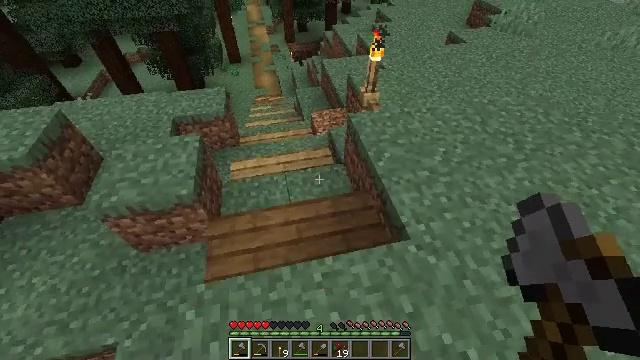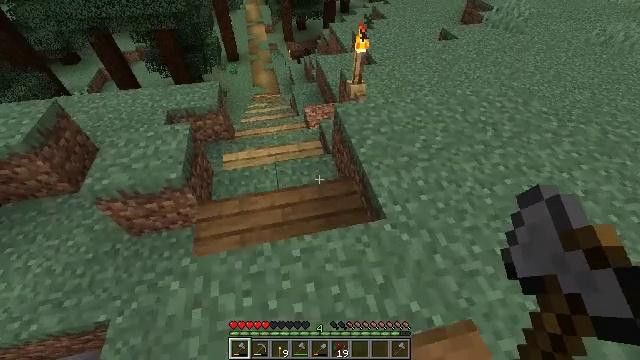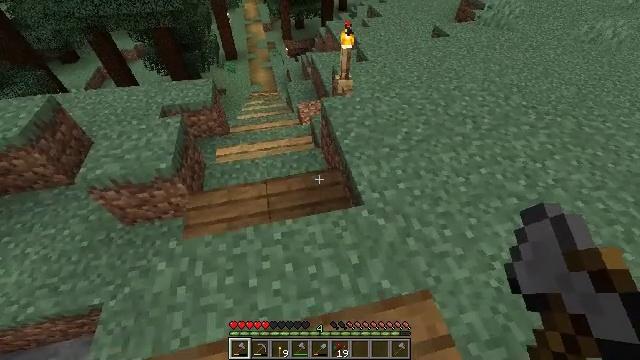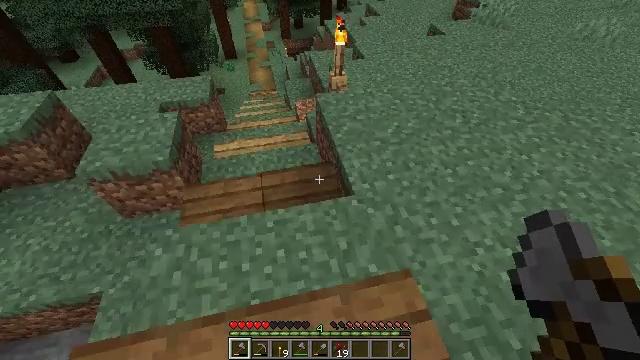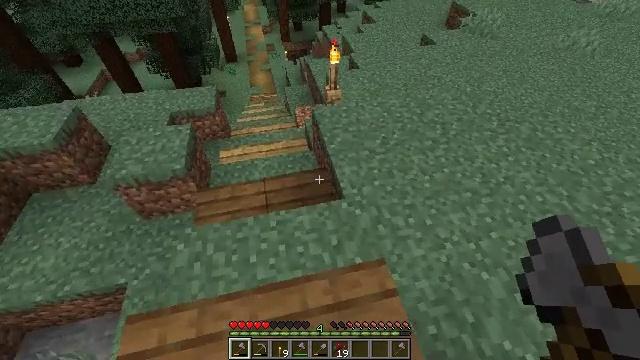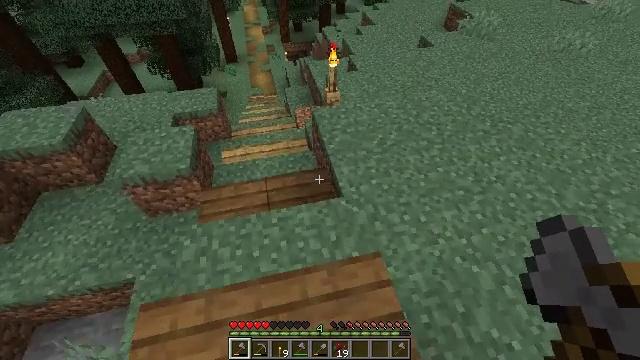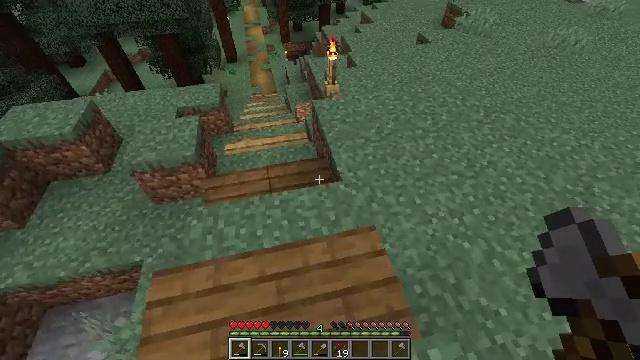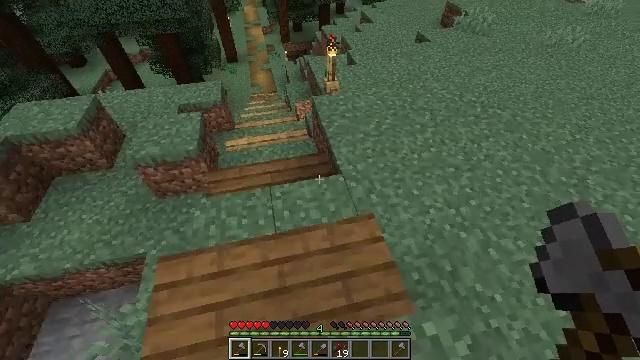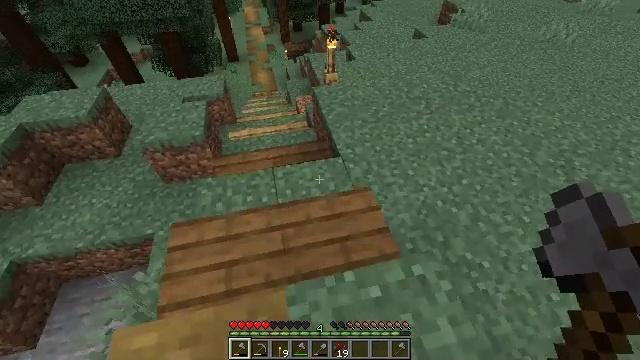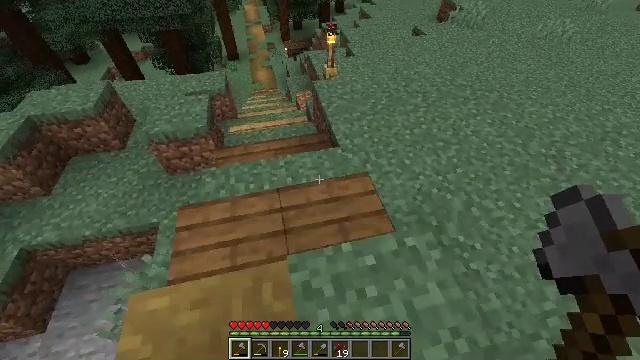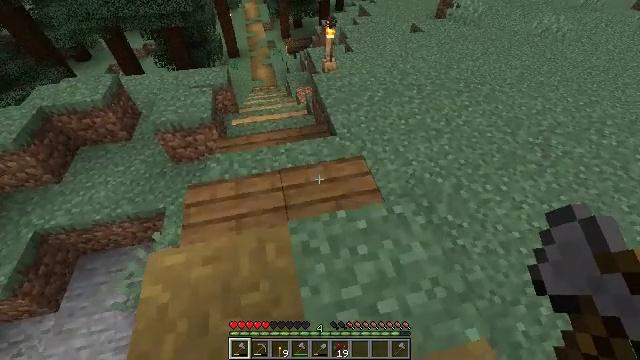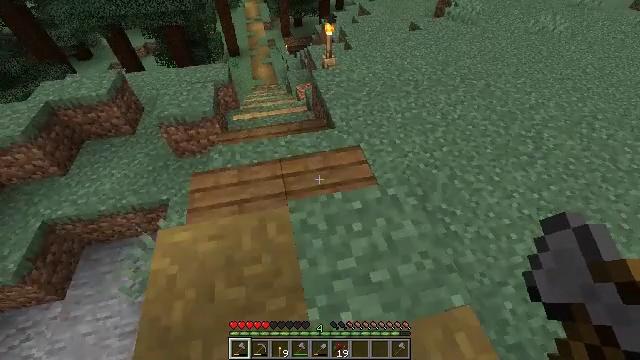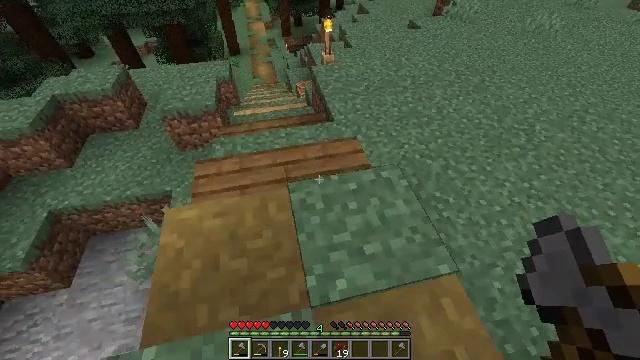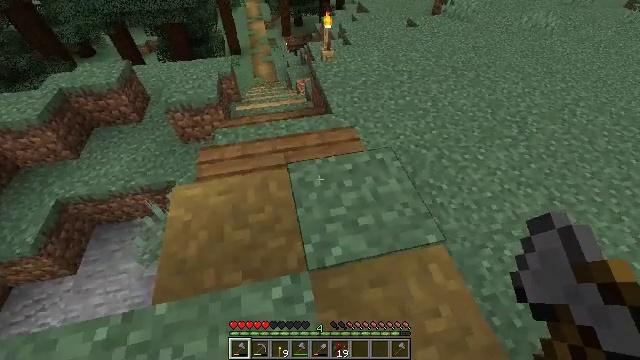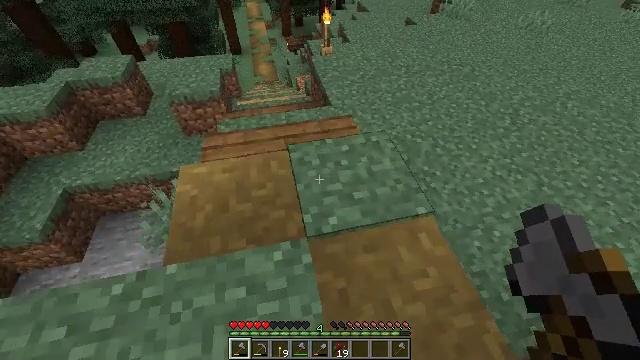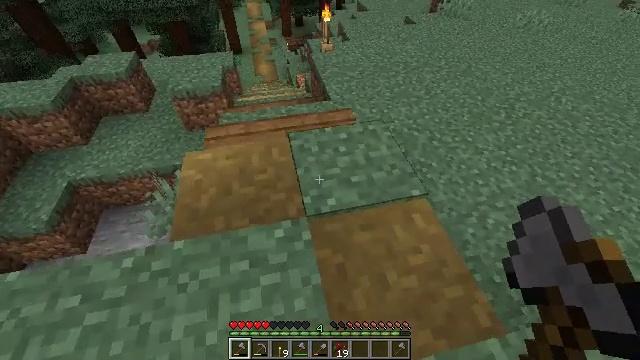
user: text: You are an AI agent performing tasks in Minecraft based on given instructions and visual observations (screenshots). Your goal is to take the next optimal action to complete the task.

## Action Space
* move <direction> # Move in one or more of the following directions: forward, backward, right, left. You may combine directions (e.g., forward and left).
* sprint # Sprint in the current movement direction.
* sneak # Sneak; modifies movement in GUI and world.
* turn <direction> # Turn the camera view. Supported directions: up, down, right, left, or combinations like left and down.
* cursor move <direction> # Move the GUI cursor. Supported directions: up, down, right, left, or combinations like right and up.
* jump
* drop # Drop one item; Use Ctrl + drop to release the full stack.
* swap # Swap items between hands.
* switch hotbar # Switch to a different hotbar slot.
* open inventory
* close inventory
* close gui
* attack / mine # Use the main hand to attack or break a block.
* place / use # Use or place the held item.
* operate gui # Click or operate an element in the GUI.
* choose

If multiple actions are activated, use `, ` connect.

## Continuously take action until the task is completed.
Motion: motion action
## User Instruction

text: Collect sunflower from the field.
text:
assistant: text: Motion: move back and move right
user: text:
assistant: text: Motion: move back and move right
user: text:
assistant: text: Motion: move back
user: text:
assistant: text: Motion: move back
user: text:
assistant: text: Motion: move back
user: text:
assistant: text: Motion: move back
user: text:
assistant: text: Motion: move back
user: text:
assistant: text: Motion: move back
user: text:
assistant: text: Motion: move back
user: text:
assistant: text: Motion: move back
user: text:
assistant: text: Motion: move back
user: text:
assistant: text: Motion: move back
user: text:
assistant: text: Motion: move back
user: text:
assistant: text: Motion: move back
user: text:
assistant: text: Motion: move back
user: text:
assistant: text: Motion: move back and move right
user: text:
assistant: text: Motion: move back and move right
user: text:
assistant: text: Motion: move back and move right
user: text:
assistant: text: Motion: move back and move right
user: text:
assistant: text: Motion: move back and move right
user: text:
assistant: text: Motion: move back and move right
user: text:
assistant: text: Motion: move back and move right
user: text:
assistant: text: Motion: move back and move right
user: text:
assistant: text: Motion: move back and move right
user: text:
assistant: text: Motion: move back
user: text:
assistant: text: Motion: move back
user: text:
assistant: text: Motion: move back, turn right and down
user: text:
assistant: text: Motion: move back, turn right and up
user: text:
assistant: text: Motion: move back, turn right
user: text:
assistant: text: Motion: move back